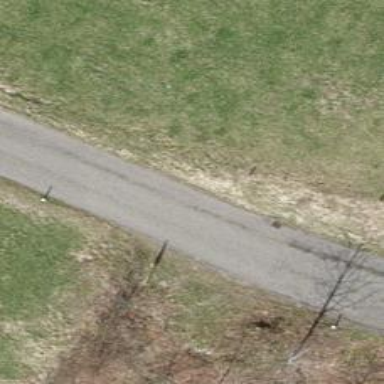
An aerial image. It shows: Unclassified road with asphalt surface.